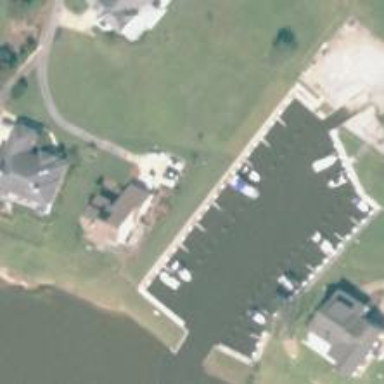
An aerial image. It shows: Marina on leisure land.